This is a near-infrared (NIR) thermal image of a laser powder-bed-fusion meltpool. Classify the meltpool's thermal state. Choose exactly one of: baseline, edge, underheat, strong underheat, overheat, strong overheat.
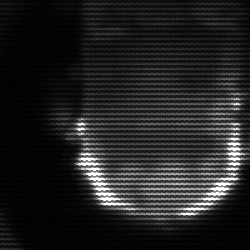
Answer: baseline